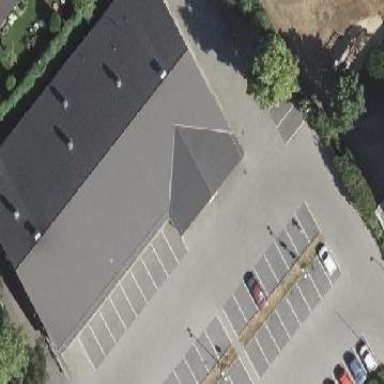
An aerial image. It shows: Supermarket building.